Question: I want to control(On/Off) the like the Power Options
Enable adaptive brightness:

by API in Win 10. I guess the API is included in the Power Management Functions: <URL>
But I cannot find the function... May someone provide me some suggestions or directions. Thanks a lot!
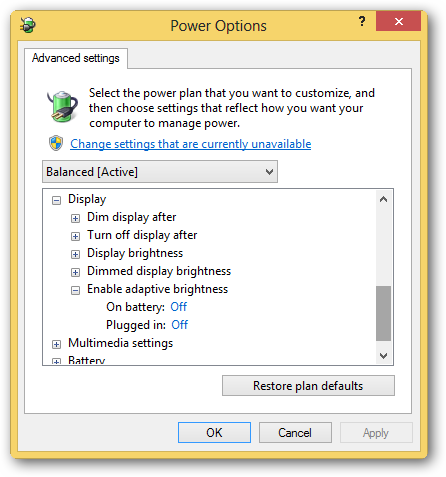
Answer: I found the solution by myself, and I share the way to everyone who needs!
'''
GUID *guidScheme;
bool bResult = false;
byte enableFunction= 0x1; //Set 0x0 to disable
bResult = PowerGetActiveScheme(NULL, &guidScheme);
if (bResult != ERROR_SUCCESS){
//error message
}
GUID guidSubVideo = { 0x7516b95f, 0xf776, 0x4464, 0x8c, 0x53, 0x06, 0x16, 0x7f, 0x40, 0xcc, 0x99 };
GUID guidAdaptBright = { 0xfbd9aa66, 0x9553, 0x4097, 0xba, 0x44, 0xed, 0x6e, 0x9d, 0x65, 0xea, 0xb8 };
bResult = PowerWriteDCValueIndex(NULL, guidScheme, &guidSubVideo, &guidAdaptBright, enableFunction);
if (bResult != ERROR_SUCCESS){
//error message
}
'''